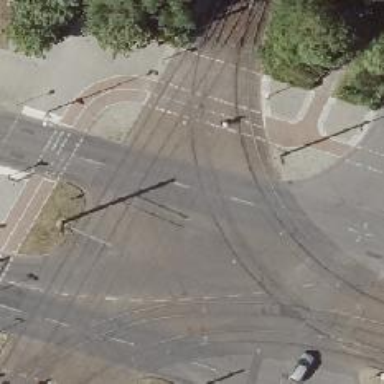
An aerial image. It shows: Tram railway line with electrified contact line.